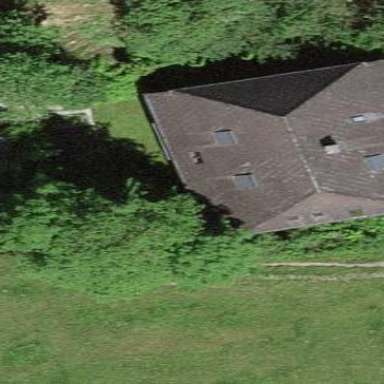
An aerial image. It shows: Residential building.